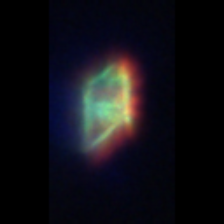
Taxon: Gyrodinium
Group: Dinoflagellates